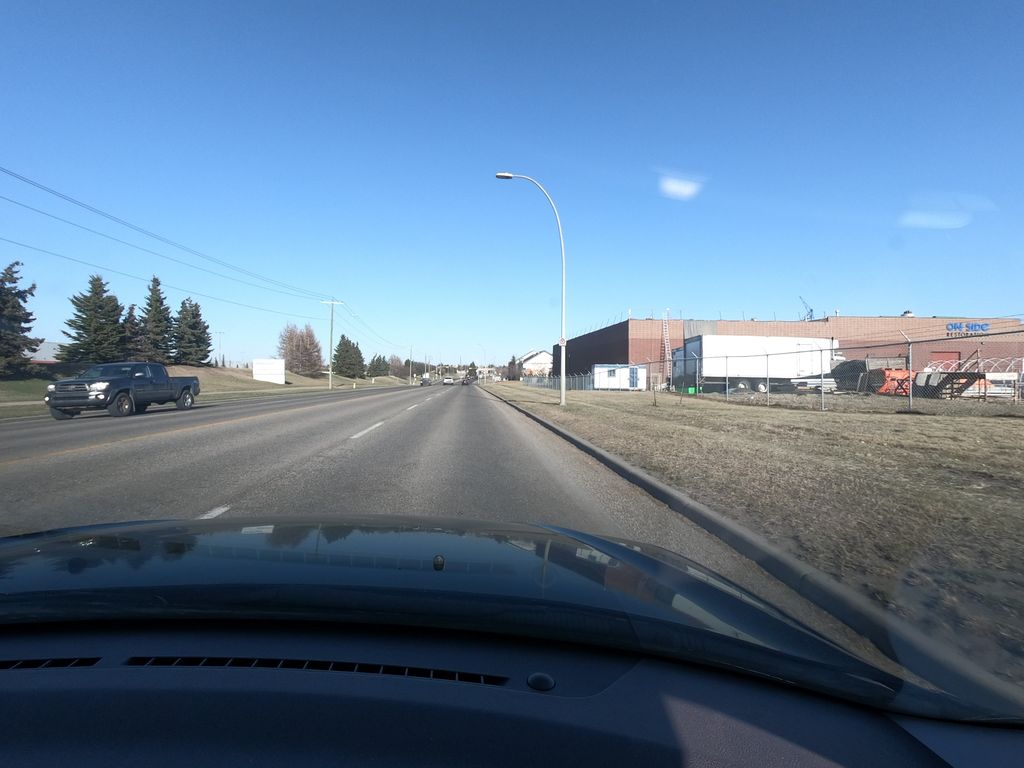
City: calgary